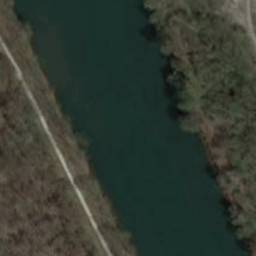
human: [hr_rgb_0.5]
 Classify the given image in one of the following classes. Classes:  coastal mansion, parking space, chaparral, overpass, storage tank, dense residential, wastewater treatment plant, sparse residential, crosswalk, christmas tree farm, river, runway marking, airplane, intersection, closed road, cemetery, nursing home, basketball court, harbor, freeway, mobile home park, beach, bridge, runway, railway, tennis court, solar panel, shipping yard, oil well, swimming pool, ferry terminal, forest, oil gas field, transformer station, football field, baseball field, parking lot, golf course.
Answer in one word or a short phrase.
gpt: river